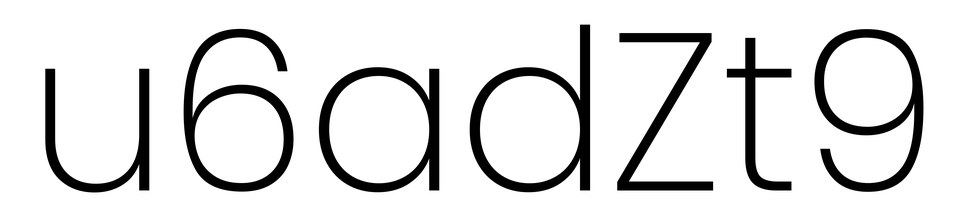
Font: Poppins-ExtraLight